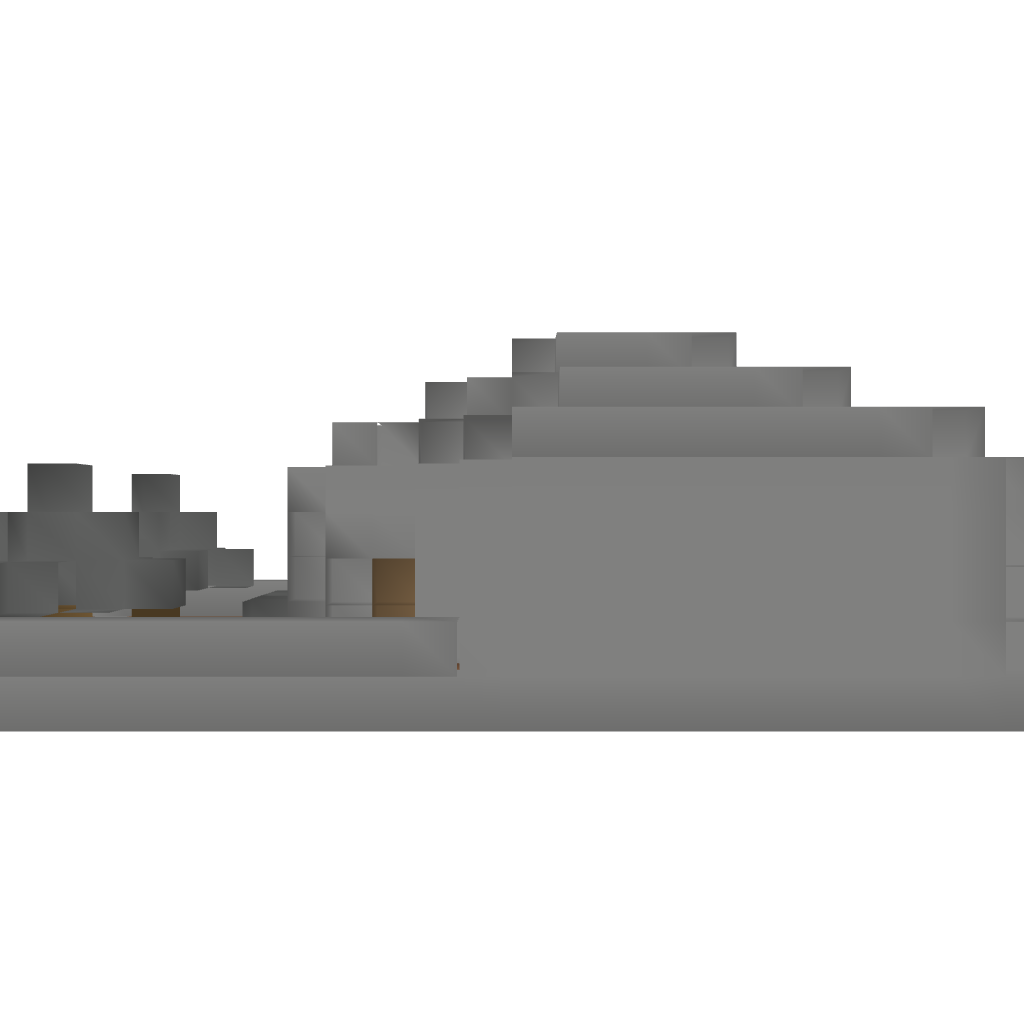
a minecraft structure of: mansion